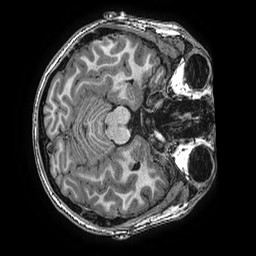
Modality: T1w
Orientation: axial
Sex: male
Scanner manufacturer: ge
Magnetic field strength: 3 T
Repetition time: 0.0077 s
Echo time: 0.003436 s